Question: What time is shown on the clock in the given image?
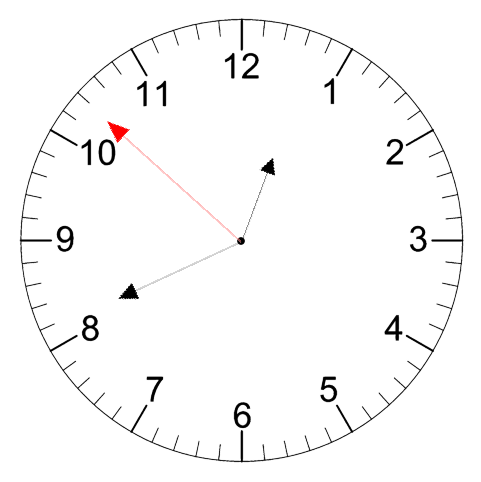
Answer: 12:40:52